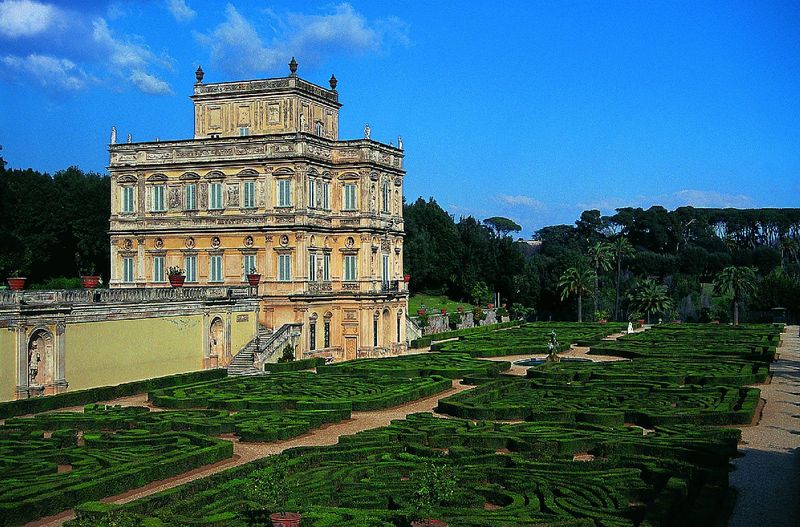
Titel: Rom, Villa Doria Pamphili mit Gartenanlage
Künstler: Alessandro Algardi
Standort: Rom, Villa Doria Pamphili (EU - I - Latium)
Schlagwörter: baum, blau, himmel, bäume, grün, fenster, frankreich, gebäude, park, schloss, weg, architektur, barock, garten, springbrunnen, statue, fassade, mauer, hecke, französisch, treppe, hotel, fotografie, nische, palast, denkmal, villa, gesims, skulpturen, blauer himmel, nadelbäume, freitreppe, palmen, ballustrade, wnad, labyrinth, chateau, nischen, flachdach, gartenanlage, buchsbaum, hecken, irrgarten, vierstöckig, casino, gartenschloss, labirint